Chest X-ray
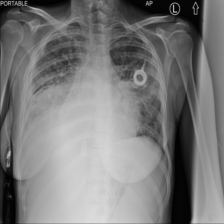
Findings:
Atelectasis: negative
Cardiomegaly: negative
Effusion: negative
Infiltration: positive
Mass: negative
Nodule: negative
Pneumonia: positive
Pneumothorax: negative
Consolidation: negative
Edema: negative
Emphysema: negative
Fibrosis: negative
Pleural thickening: negative
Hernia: negative